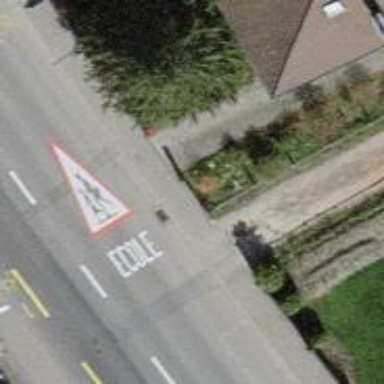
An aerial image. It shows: Unmarked road crossing.